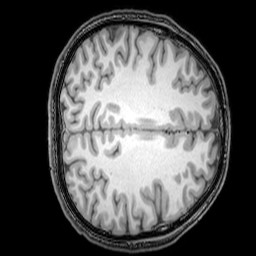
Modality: T1w
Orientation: axial
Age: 24
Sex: male
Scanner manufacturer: philips
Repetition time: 0.008139 s
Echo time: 0.00373 s